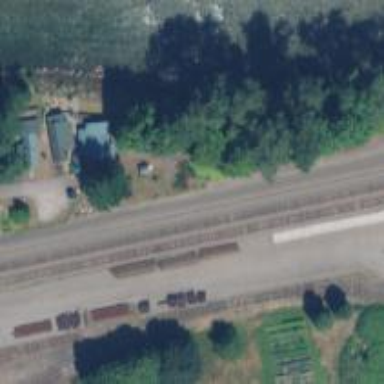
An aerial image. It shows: Railway track.